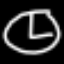
Label: clock